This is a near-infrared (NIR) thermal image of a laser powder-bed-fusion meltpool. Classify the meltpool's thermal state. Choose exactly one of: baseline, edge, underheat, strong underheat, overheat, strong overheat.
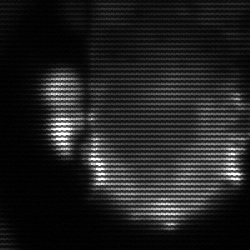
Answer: baseline